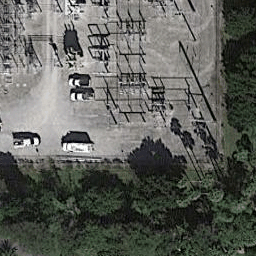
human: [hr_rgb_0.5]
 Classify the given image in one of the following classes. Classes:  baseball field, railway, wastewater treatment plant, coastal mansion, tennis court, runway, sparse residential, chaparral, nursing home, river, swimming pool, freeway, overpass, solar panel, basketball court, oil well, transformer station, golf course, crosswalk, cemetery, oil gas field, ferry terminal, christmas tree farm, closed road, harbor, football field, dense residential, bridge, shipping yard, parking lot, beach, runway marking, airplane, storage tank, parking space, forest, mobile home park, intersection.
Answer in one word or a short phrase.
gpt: transformer station